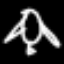
Label: airplane